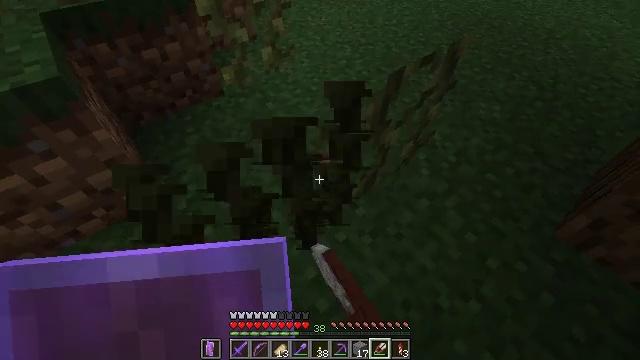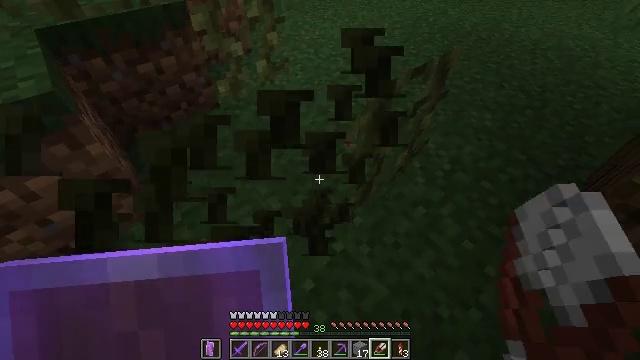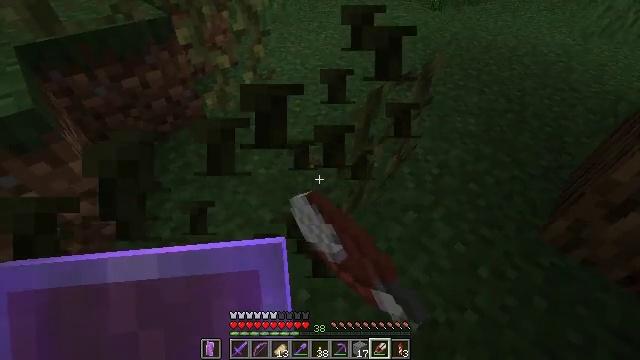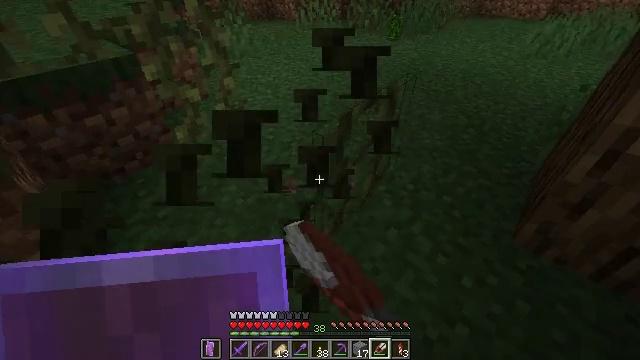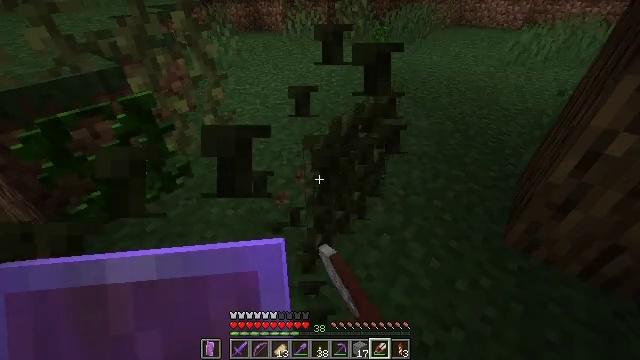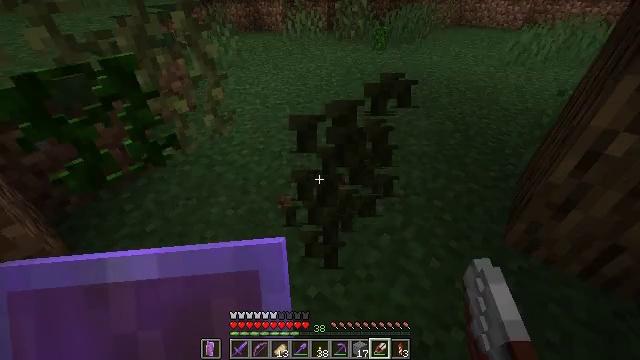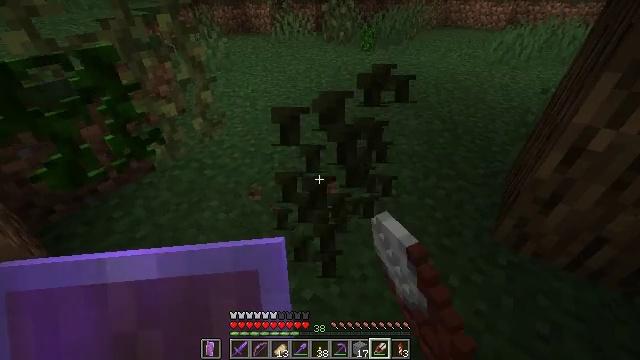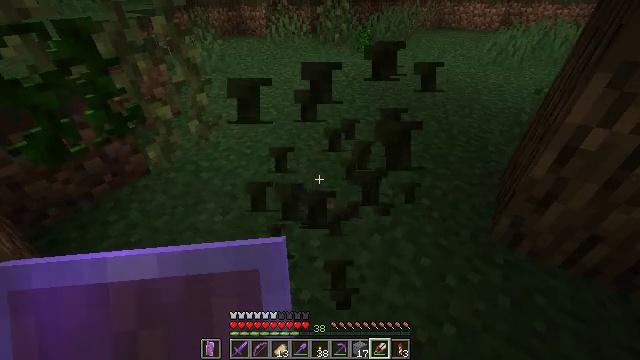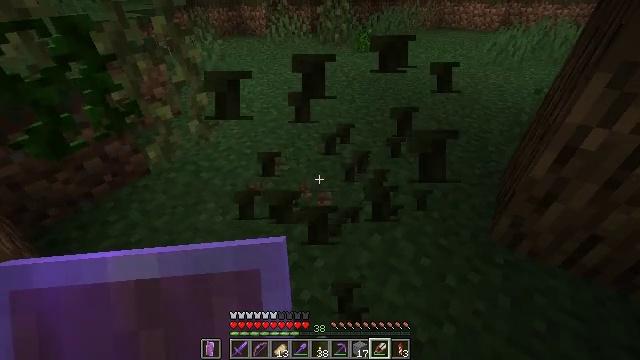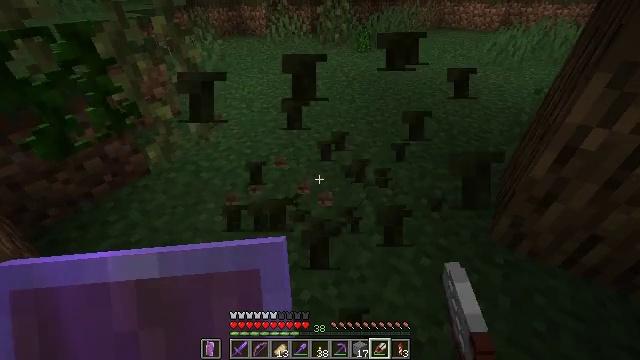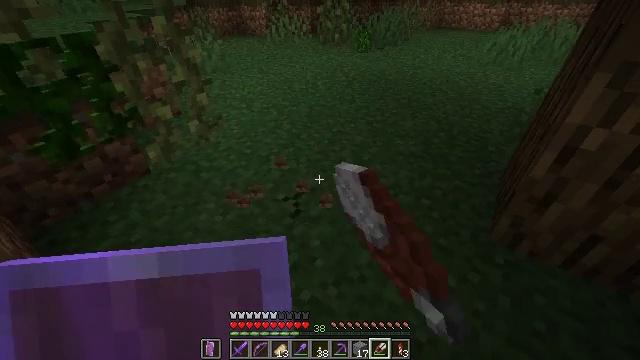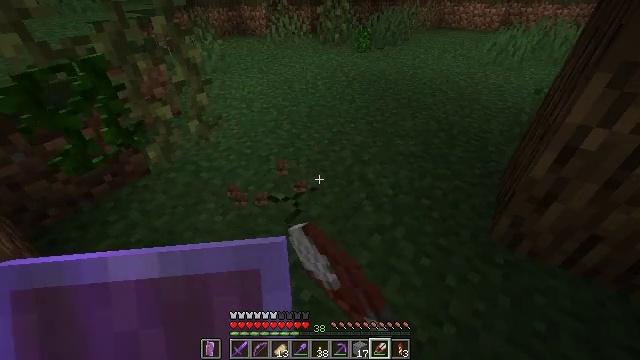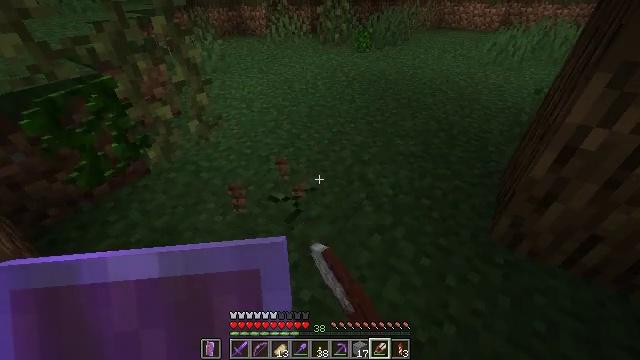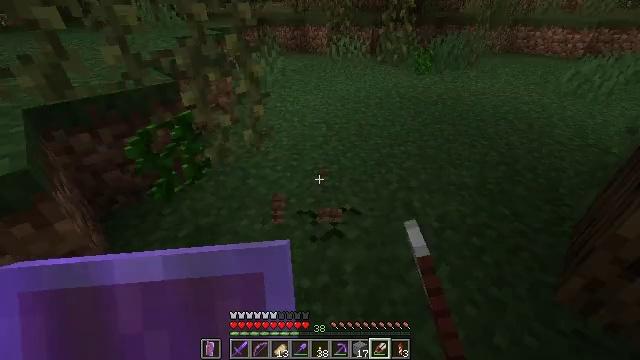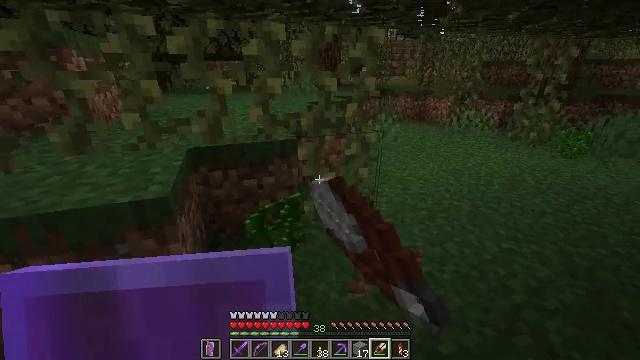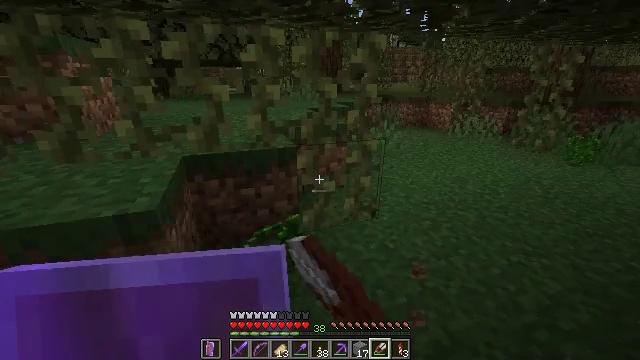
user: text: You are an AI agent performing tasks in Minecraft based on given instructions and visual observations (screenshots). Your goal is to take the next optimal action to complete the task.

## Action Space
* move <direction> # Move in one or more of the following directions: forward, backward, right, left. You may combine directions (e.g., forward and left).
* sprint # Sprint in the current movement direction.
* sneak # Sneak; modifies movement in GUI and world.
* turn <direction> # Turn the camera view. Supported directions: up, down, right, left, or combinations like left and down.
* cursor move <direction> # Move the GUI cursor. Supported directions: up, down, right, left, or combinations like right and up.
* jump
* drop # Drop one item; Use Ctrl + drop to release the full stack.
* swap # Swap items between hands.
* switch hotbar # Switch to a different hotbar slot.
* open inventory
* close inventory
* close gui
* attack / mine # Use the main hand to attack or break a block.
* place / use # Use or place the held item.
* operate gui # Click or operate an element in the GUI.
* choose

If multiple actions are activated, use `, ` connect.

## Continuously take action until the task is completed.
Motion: motion action
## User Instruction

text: Gather vines from trees or structures.
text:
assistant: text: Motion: turn right and up, attack / mine
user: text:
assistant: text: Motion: turn right and up, attack / mine
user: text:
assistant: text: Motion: turn right and up, attack / mine
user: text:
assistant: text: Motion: turn right and up, attack / mine
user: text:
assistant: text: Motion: attack / mine
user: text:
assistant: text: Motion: turn right, attack / mine
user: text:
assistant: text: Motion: attack / mine
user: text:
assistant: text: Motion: attack / mine
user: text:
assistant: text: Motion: attack / mine
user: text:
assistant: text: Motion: attack / mine
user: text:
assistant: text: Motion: attack / mine
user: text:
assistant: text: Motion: attack / mine
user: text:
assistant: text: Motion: move forward, turn left and up, attack / mine
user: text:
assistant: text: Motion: move forward, turn left and up, attack / mine
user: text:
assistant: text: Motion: move forward, turn up
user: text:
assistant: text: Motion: move forward and move right, turn left and up
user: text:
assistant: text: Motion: move forward and move right, turn left and up
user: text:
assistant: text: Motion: move forward and move right
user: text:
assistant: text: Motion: move forward
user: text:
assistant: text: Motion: no_op
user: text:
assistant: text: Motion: no_op
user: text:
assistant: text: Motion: turn up, attack / mine
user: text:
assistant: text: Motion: attack / mine
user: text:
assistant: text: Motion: attack / mine
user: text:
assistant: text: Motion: turn down, attack / mine
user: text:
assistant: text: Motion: turn down, attack / mine
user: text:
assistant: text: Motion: turn down, attack / mine
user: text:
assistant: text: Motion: turn down, attack / mine
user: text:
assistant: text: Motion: attack / mine
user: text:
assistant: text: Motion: attack / mine